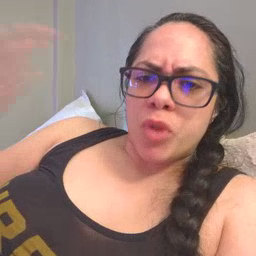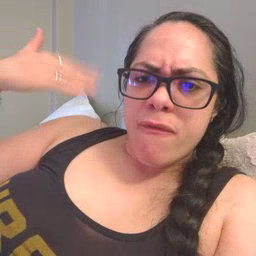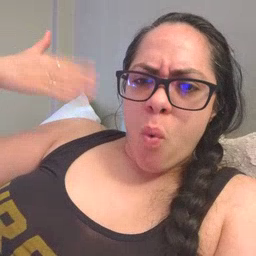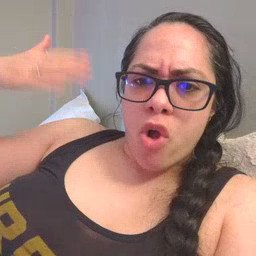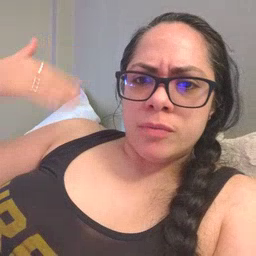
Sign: before